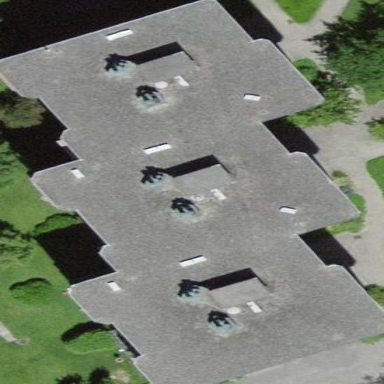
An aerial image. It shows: Apartment building with flat roof.